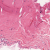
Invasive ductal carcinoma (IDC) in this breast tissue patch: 0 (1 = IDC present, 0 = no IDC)